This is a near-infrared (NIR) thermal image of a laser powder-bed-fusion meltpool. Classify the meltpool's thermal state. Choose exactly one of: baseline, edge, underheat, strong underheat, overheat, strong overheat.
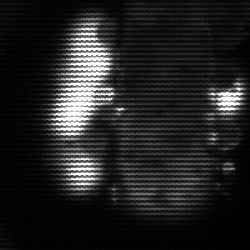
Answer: strong underheat